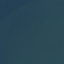
Land use / land cover class: SeaLake